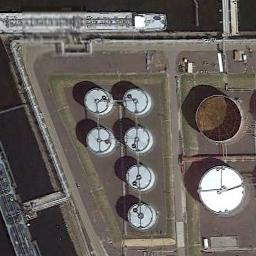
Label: storage_tank